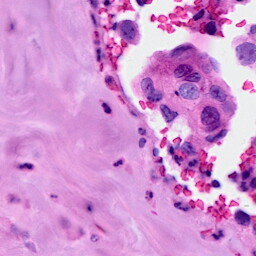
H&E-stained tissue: Breast